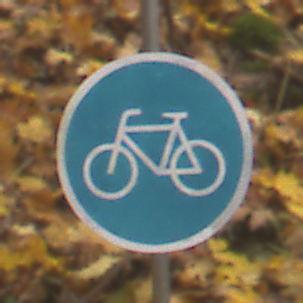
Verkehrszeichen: Radweg
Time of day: MorningAfternoon
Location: Outdoor (Nature)
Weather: Overcast
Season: Autumn
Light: Natural